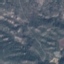
Land use / land cover: HerbaceousVegetation